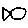
Label: fish